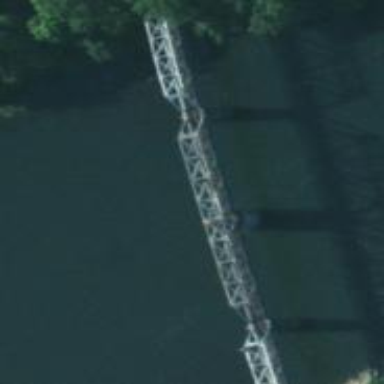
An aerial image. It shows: Truss bridge carrying railway line.